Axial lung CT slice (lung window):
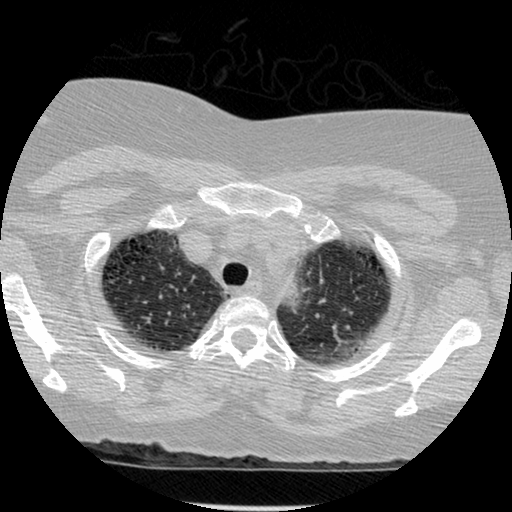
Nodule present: no